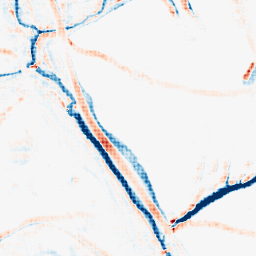
Category: morphological
Decomposition family: morphological_rect
Decomposition parameters: operation: average
width: 10
height: 10
Upsampling method: sinc_hamming
Upsampling parameters: scale: 4
kernel_size: 4
Upsampling scale: 4